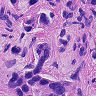
Metastatic tissue present: yes